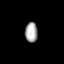
Tissue: prostate
Cell type: T cells
Senescence score: 0.2086
Nuclear area (px): 243
Mean DAPI intensity: 169.263